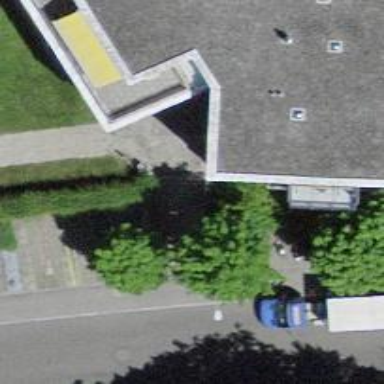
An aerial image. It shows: Concrete steps.